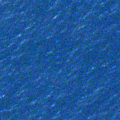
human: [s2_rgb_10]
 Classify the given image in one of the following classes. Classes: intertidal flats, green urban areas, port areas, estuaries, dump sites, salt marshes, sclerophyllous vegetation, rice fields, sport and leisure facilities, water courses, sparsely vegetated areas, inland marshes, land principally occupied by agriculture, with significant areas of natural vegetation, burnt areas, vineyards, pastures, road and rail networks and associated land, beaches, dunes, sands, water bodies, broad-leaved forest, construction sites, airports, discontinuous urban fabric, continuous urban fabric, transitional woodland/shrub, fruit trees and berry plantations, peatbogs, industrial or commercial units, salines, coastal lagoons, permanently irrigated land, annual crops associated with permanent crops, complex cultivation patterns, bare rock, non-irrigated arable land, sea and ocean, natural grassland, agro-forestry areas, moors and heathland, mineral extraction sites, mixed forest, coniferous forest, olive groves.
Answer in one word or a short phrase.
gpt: sea and ocean